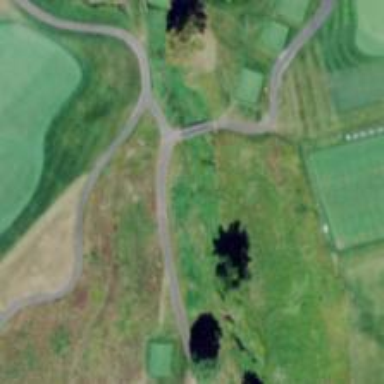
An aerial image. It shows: Pathway for golfing.